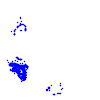
Particle: proton